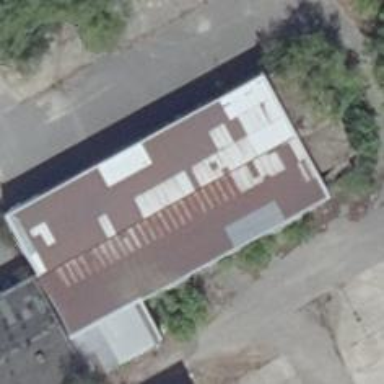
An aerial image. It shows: Warehouse building.